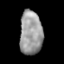
Tissue: lung
Cell type: Others
Senescence score: 0.2371
Nuclear area (px): 973
Mean DAPI intensity: 154.899